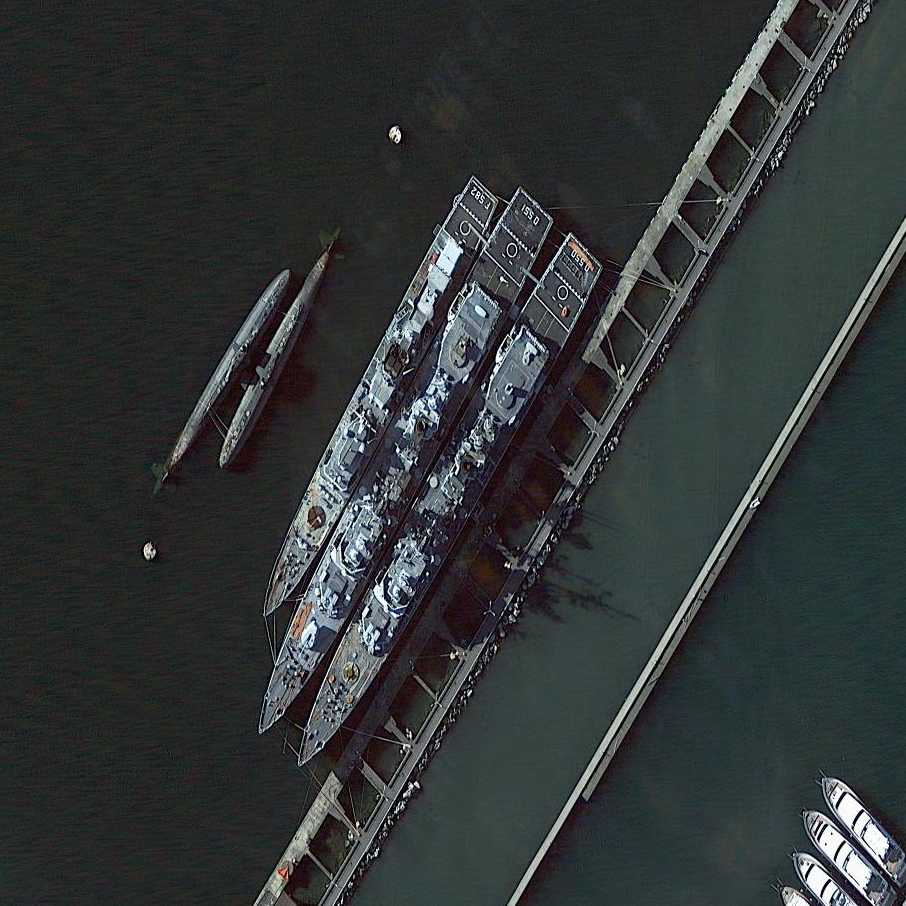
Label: cruiser